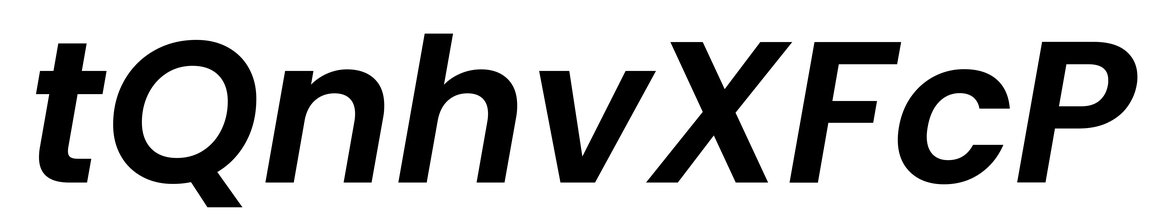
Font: Poppins-SemiBoldItalic